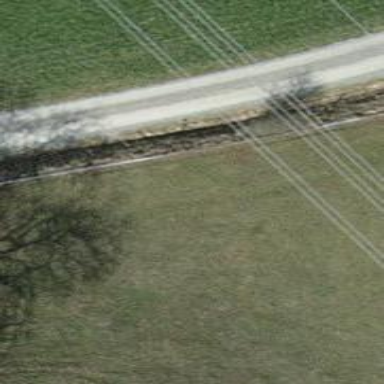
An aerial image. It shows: Fence.